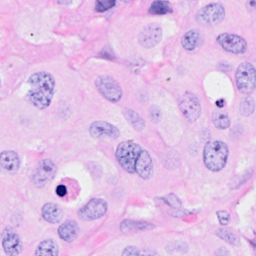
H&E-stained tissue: Breast